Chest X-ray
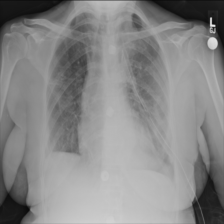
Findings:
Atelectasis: negative
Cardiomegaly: negative
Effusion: negative
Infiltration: negative
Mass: negative
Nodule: negative
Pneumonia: negative
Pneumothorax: positive
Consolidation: negative
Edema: negative
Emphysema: negative
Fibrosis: negative
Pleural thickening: negative
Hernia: negative